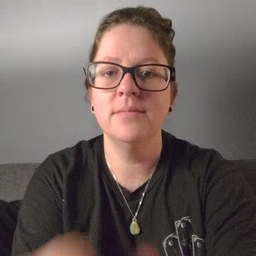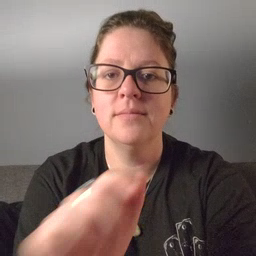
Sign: cat